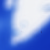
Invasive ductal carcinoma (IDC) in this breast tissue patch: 0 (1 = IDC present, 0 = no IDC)